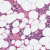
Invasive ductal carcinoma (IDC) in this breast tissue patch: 1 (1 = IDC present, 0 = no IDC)